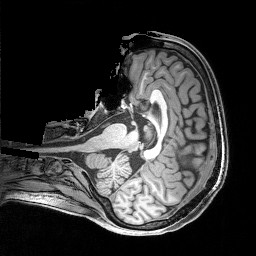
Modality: T1w
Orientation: axial
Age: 29
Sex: male
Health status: healthy